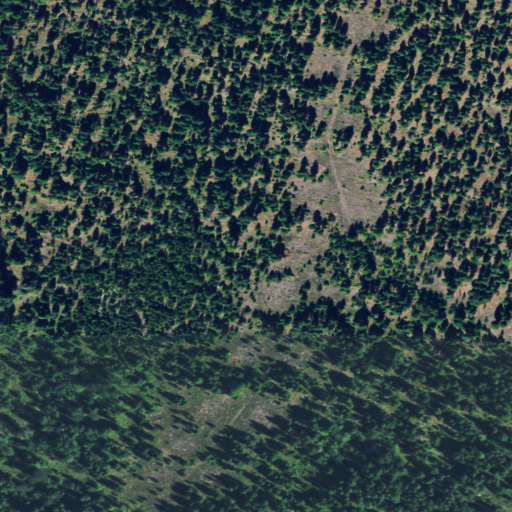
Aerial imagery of plain(s) in Montana named Doney Meadows containing evergreen forest, shrub, and woody wetlands